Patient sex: M
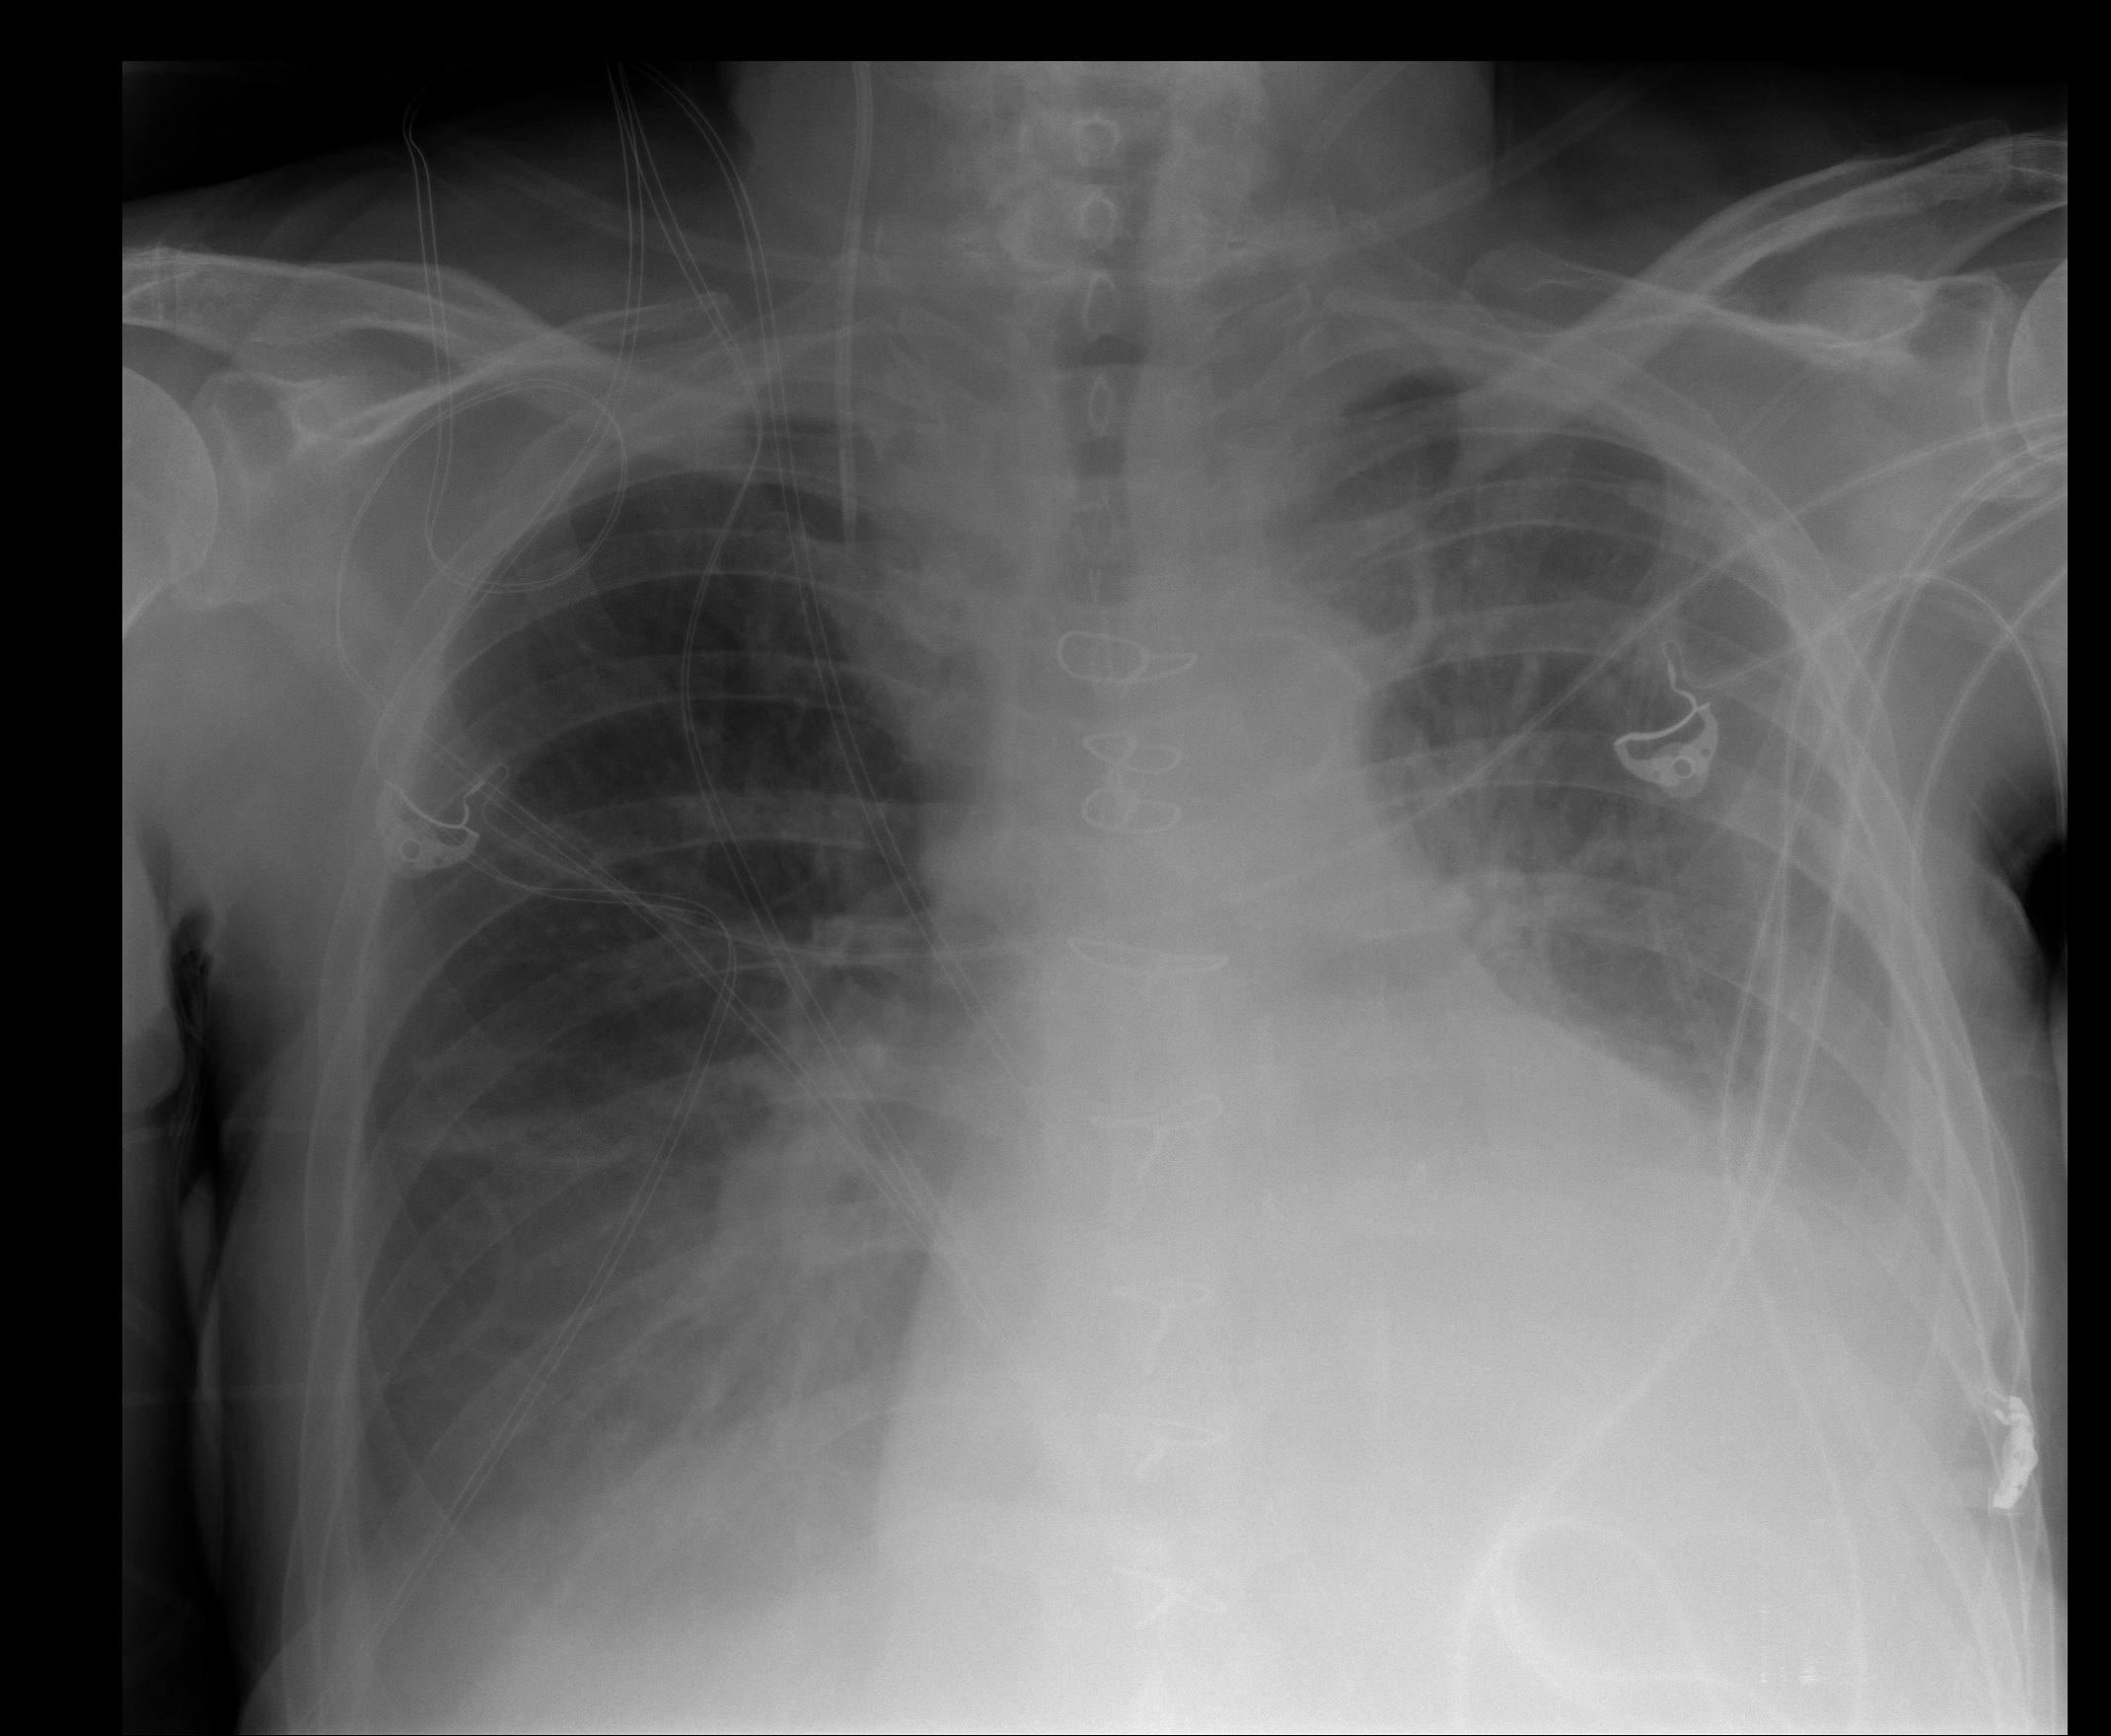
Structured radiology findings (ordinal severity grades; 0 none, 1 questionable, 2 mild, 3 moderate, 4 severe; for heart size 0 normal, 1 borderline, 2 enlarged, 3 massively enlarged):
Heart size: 2
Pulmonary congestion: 2
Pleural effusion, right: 2
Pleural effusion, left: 2
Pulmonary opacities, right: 0
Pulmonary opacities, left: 2
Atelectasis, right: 2
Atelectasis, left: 2